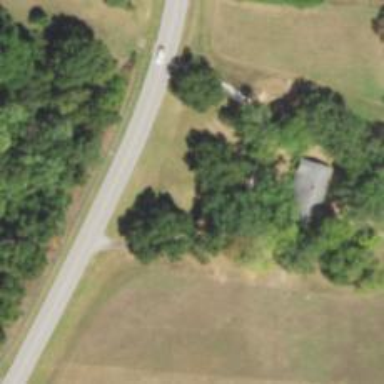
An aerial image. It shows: Driveway leading to service road.